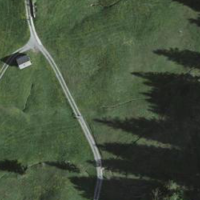
EUNIS habitat code: 25
Species observed at this site:
Caltha palustris